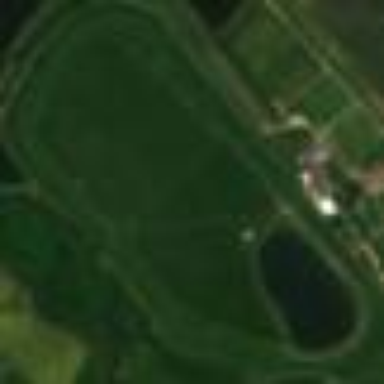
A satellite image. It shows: Track on leisure land used for horse racing.